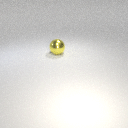
large yellow metal sphere